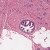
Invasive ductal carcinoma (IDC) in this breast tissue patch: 1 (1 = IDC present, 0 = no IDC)